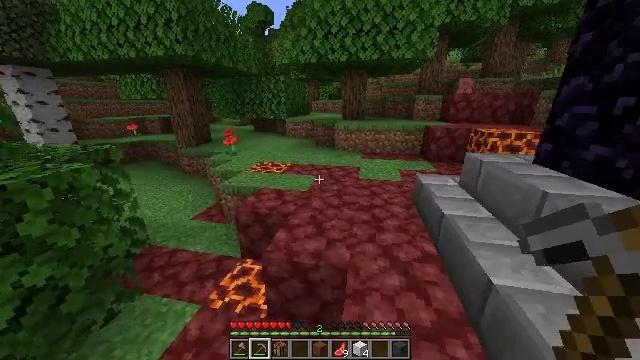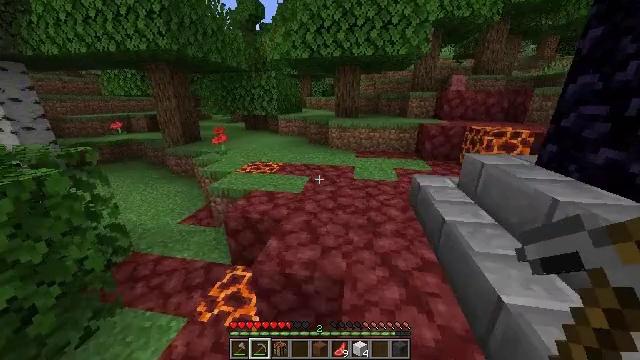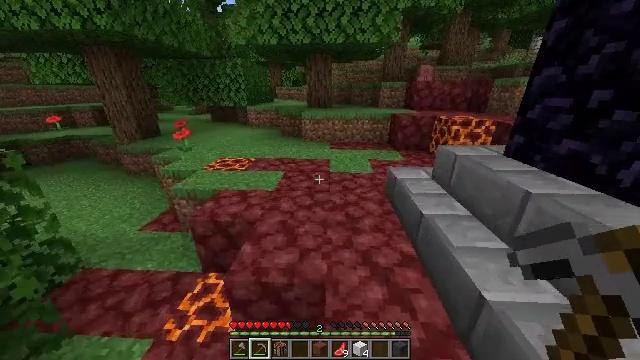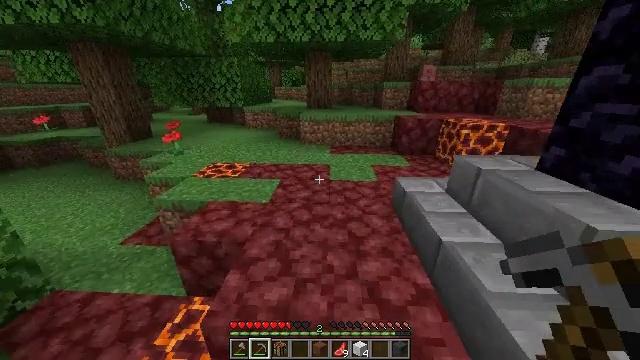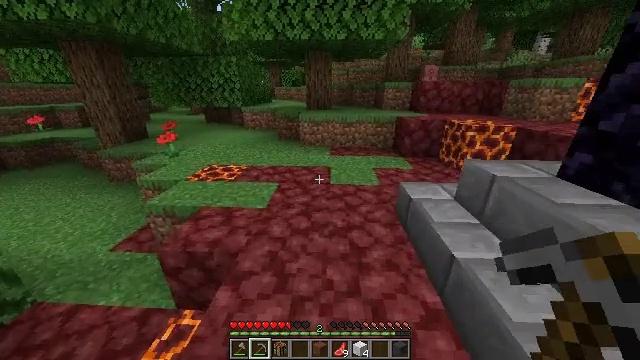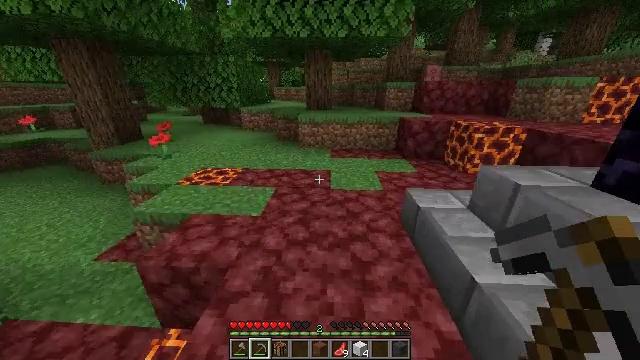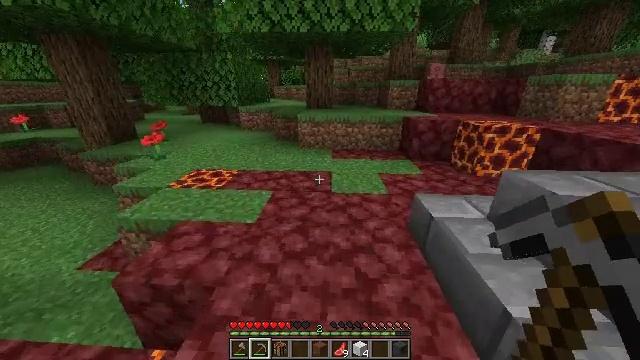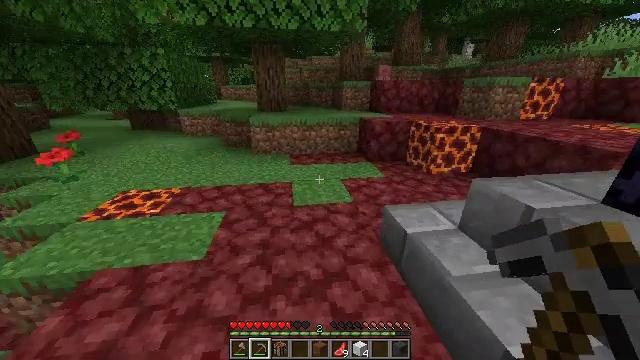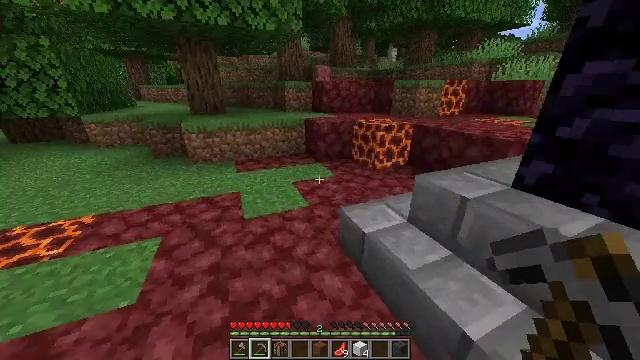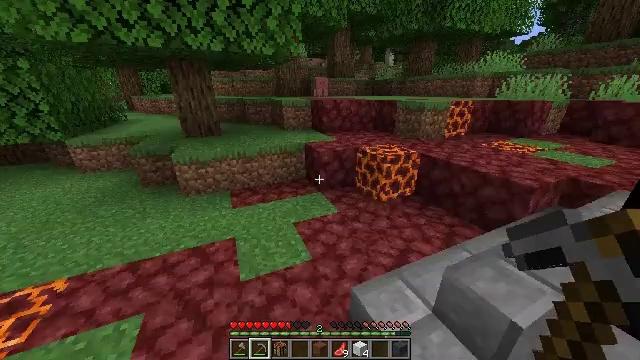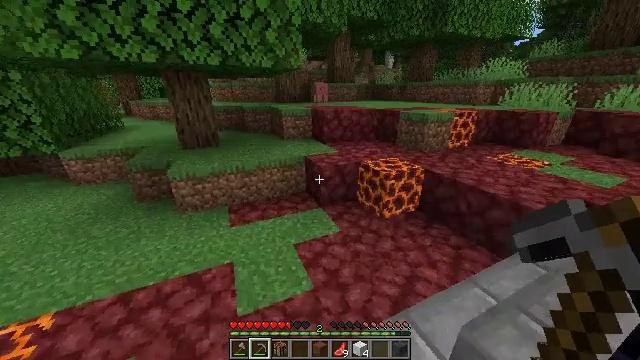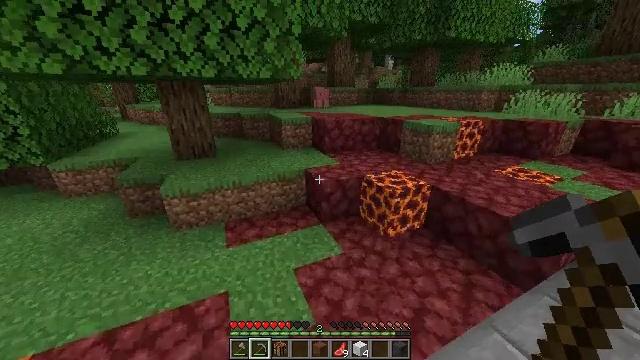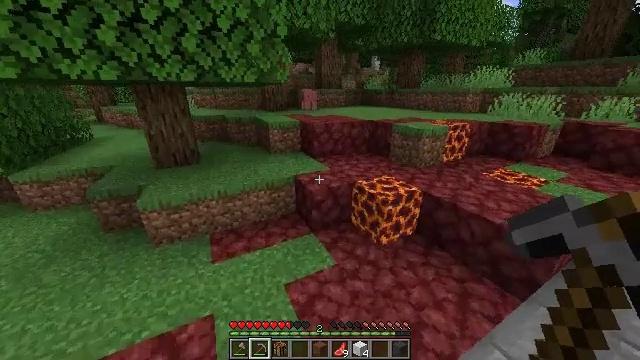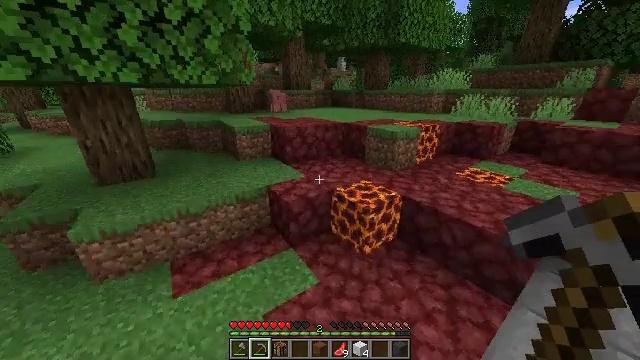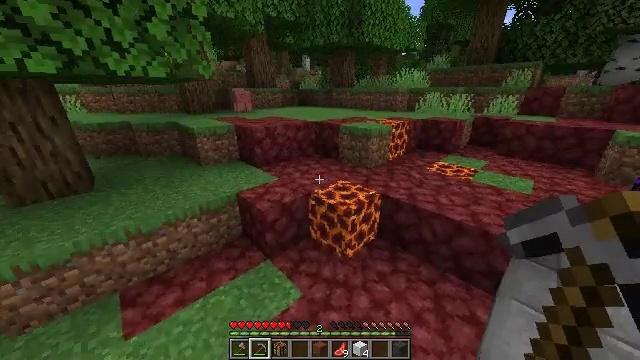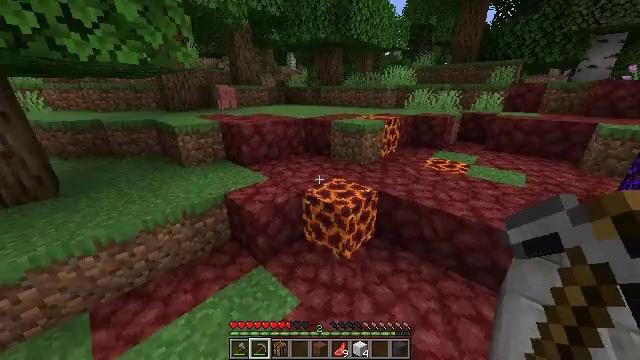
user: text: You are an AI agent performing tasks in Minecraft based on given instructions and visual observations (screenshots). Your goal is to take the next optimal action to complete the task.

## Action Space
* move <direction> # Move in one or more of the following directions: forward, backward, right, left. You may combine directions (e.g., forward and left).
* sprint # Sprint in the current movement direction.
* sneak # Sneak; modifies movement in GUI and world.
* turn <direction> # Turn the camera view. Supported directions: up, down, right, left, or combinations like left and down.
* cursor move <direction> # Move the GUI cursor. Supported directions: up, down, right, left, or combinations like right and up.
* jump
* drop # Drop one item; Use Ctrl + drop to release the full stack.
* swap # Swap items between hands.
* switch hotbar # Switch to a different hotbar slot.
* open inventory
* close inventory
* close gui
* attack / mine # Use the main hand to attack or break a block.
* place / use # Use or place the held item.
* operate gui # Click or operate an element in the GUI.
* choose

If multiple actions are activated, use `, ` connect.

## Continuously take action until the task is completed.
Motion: motion action
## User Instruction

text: Retrieve a magma block for building or traps.
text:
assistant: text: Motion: move forward, sprint, turn right
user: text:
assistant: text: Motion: move forward, sprint, turn right and down
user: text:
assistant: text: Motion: move forward
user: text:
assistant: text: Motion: move forward
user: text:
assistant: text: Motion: move forward
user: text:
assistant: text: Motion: move forward
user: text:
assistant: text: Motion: move forward, turn right
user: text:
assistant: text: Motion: move forward, turn right, jump
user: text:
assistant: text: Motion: move forward, jump
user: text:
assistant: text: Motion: move forward, jump
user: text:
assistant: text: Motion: move forward, jump
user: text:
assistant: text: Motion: move forward, turn right, jump
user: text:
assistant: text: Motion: move forward and move left, sprint, turn right, jump
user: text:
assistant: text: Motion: move forward and move left, sprint, turn right, jump
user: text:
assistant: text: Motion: move forward and move left, sprint, turn right, jump
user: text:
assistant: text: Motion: move forward and move left, sprint, turn right, jump
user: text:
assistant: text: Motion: move forward, sprint, turn right, jump
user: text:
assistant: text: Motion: move forward, turn right, attack / mine
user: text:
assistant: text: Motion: move forward, turn right, attack / mine
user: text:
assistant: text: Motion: move forward, turn right and up, attack / mine
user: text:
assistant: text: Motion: move forward, turn right and up, attack / mine
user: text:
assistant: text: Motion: turn right, attack / mine
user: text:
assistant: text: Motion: attack / mine
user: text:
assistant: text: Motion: attack / mine
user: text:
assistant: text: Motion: attack / mine
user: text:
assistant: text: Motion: attack / mine
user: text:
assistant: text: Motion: attack / mine
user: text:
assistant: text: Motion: attack / mine